Aerial crown-view tile of a tropical tree (Barro Colorado Island, Panama), acquired 20250512:
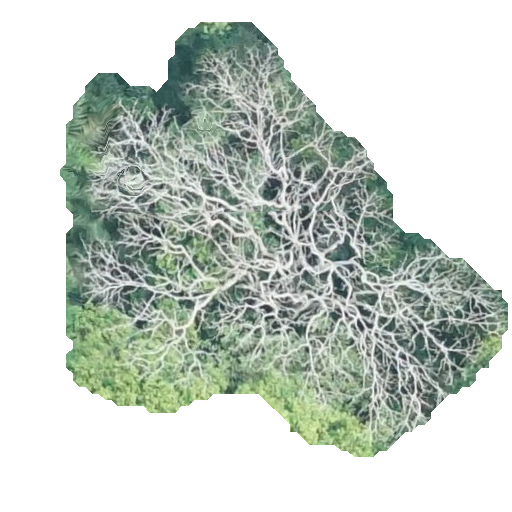
Species: Dipteryx oleifera
GBIF accepted scientific name: Dipteryx oleifera
Crown area: 180.172 m²